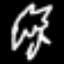
Label: octagon